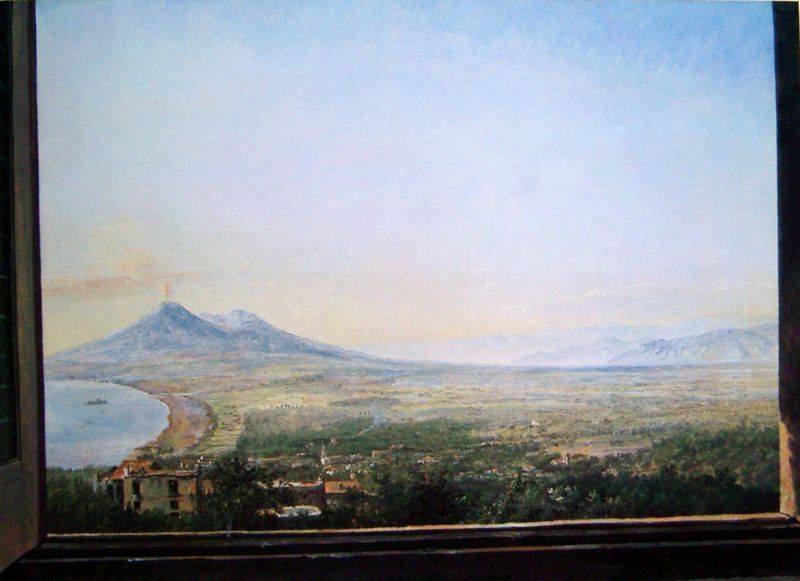
Titel: Fensterblick nach Quisisana
Künstler: Johan Christian Clausen Dahl
Schlagwörter: baum, berg, blau, feuer, gemälde, himmel, meer, schatten, wasser, weiß, wolken, bäume, gelb, grün, landschaft, see, stadt, ufer, ausschnitt, braun, fenster, hell, holz, licht, orange, schwarz, ölbild, ausblick, blick, dach, gebäude, haus, rot, wiese, wolke, beige, malerei, rahmen, spitze, weit, ebene, feld, felder, horizont, häuser, hügel, weite, flach, qualm, rauch, sonne, sträucher, land, pflanzen, rosa, schräg, tal, wald, anhöhe, boot, hellblau, aussicht, küste, schiff, sommer, strand, wellen, ansicht, fassade, italien, ort, süden, berge, gebirge, gipfel, hang, dorf, dächer, dunst, nebel, landschaftsmalerei, wolkenlos, vogelperspektive, hafen, romantik, ausschau, dampf, detail, hoch, bucht, oben, ortschaft, italie, village, fensterrahmen, diesig, kegel, lava, vulkan, alpen, fern, wälder, küster, ölmalerei, trüb, landschaftsbild, sicht, blauer himmel, lac, sonnenschein, vue, griechenland, rötlich, siedlung, verblauung, fensterflügel, fenetre, schief, deutschrömer, ciel, nature, paysage, peinture, fleuve, ausbruch, thal, golf, montagnes, ville, vesuv, vulkanausbruch, mittelmeer, fesnter, bleu, montagne, sizilien, maisons, meerblick, neapel, pompei, pompeii, nuages, überblick, arbres, ätna, feu, fahmen, entfernung, mer, schif, etna, naples, golf von neapel, aquarelle, vesus, bateau, taormina, klas, baie, landschaftz, süditalien, athmosphärisch, napolitain, volcan, vesuve, repoissoir, blick aus dem fenster, littoral, femster, gebisrge, holzfenter, lav, ocean, cote, plaine, wulkan, hoch oben, pente, mediterranee